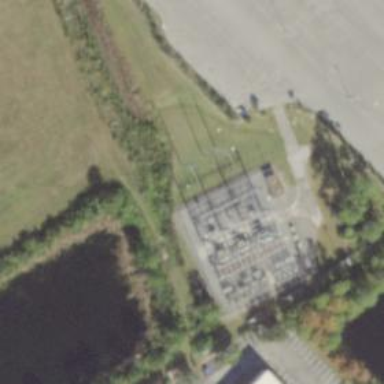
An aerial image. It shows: Switch used for power control.